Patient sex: M
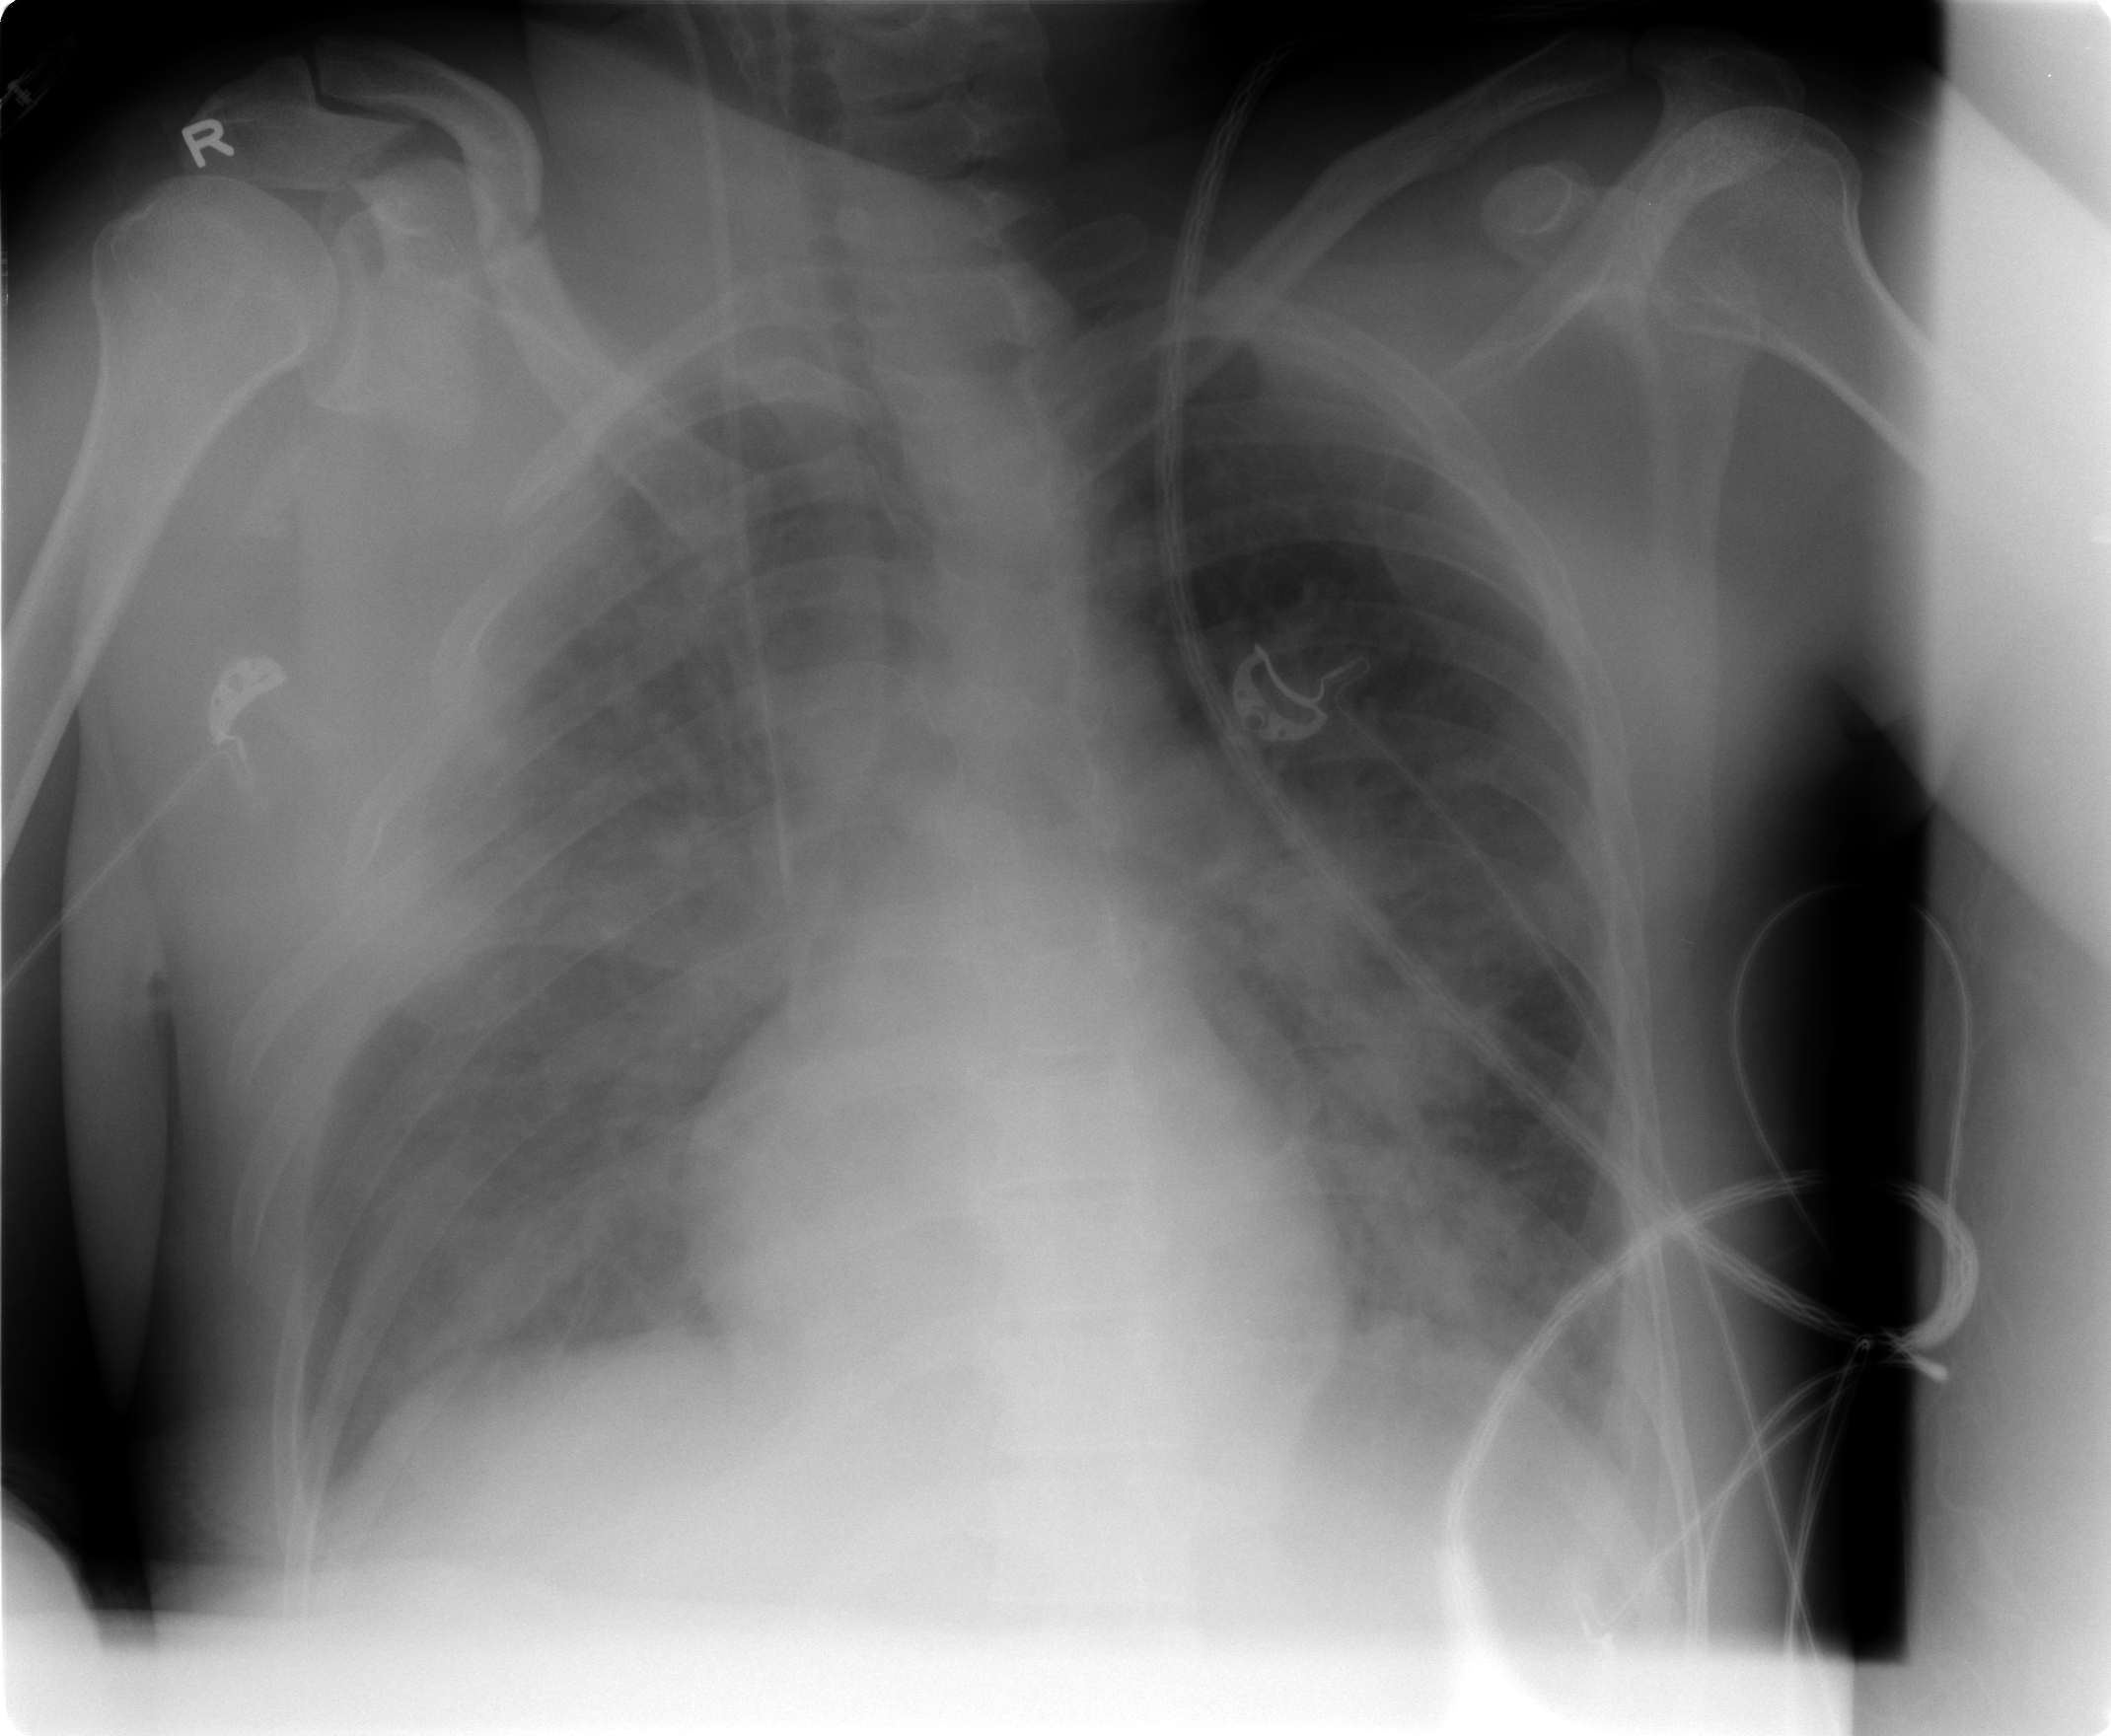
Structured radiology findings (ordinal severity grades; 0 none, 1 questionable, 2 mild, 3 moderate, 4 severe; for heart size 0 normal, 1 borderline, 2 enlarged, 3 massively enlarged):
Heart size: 0
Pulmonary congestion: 3
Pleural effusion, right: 2
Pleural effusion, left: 1
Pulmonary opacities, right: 3
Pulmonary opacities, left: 3
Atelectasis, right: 3
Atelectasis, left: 2